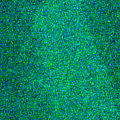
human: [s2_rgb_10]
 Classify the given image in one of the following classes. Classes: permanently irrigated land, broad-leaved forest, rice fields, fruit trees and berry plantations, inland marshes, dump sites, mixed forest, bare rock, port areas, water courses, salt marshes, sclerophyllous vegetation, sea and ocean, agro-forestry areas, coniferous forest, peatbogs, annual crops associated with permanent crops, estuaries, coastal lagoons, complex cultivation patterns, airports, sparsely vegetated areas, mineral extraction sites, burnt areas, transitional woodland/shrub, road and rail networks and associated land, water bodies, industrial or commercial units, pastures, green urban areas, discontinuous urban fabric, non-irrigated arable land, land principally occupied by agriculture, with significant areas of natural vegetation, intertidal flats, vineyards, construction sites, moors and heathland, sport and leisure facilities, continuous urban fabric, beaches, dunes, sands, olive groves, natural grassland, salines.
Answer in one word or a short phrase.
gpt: sea and ocean